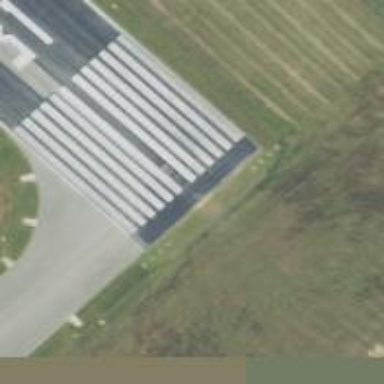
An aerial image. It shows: Runway surface made of asphalt at airport.